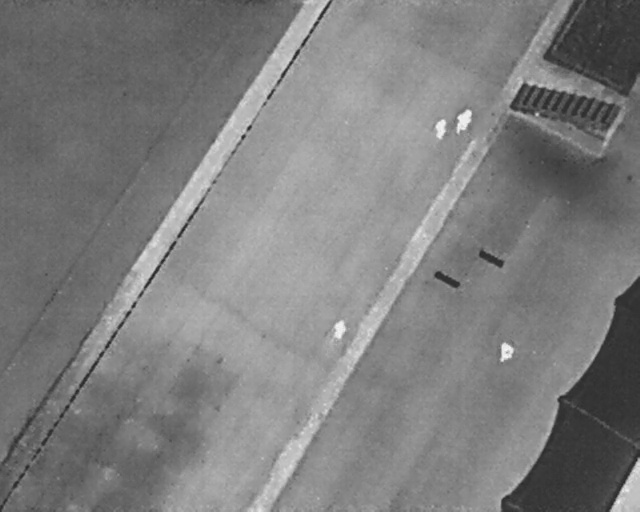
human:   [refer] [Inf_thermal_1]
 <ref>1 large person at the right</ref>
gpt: <box>[[77, 66, 80, 70, 2]]</box>

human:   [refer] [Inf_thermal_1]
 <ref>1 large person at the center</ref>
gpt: <box>[[51, 63, 54, 65, 13]]</box>